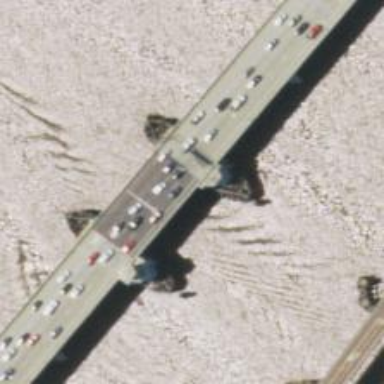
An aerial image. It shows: Bascule bridge on motorway.